Interaction volume radius: 10 \u00c5
Interaction volume height: 50 \u00c5
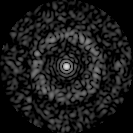
Disorder parameter: 0.8199